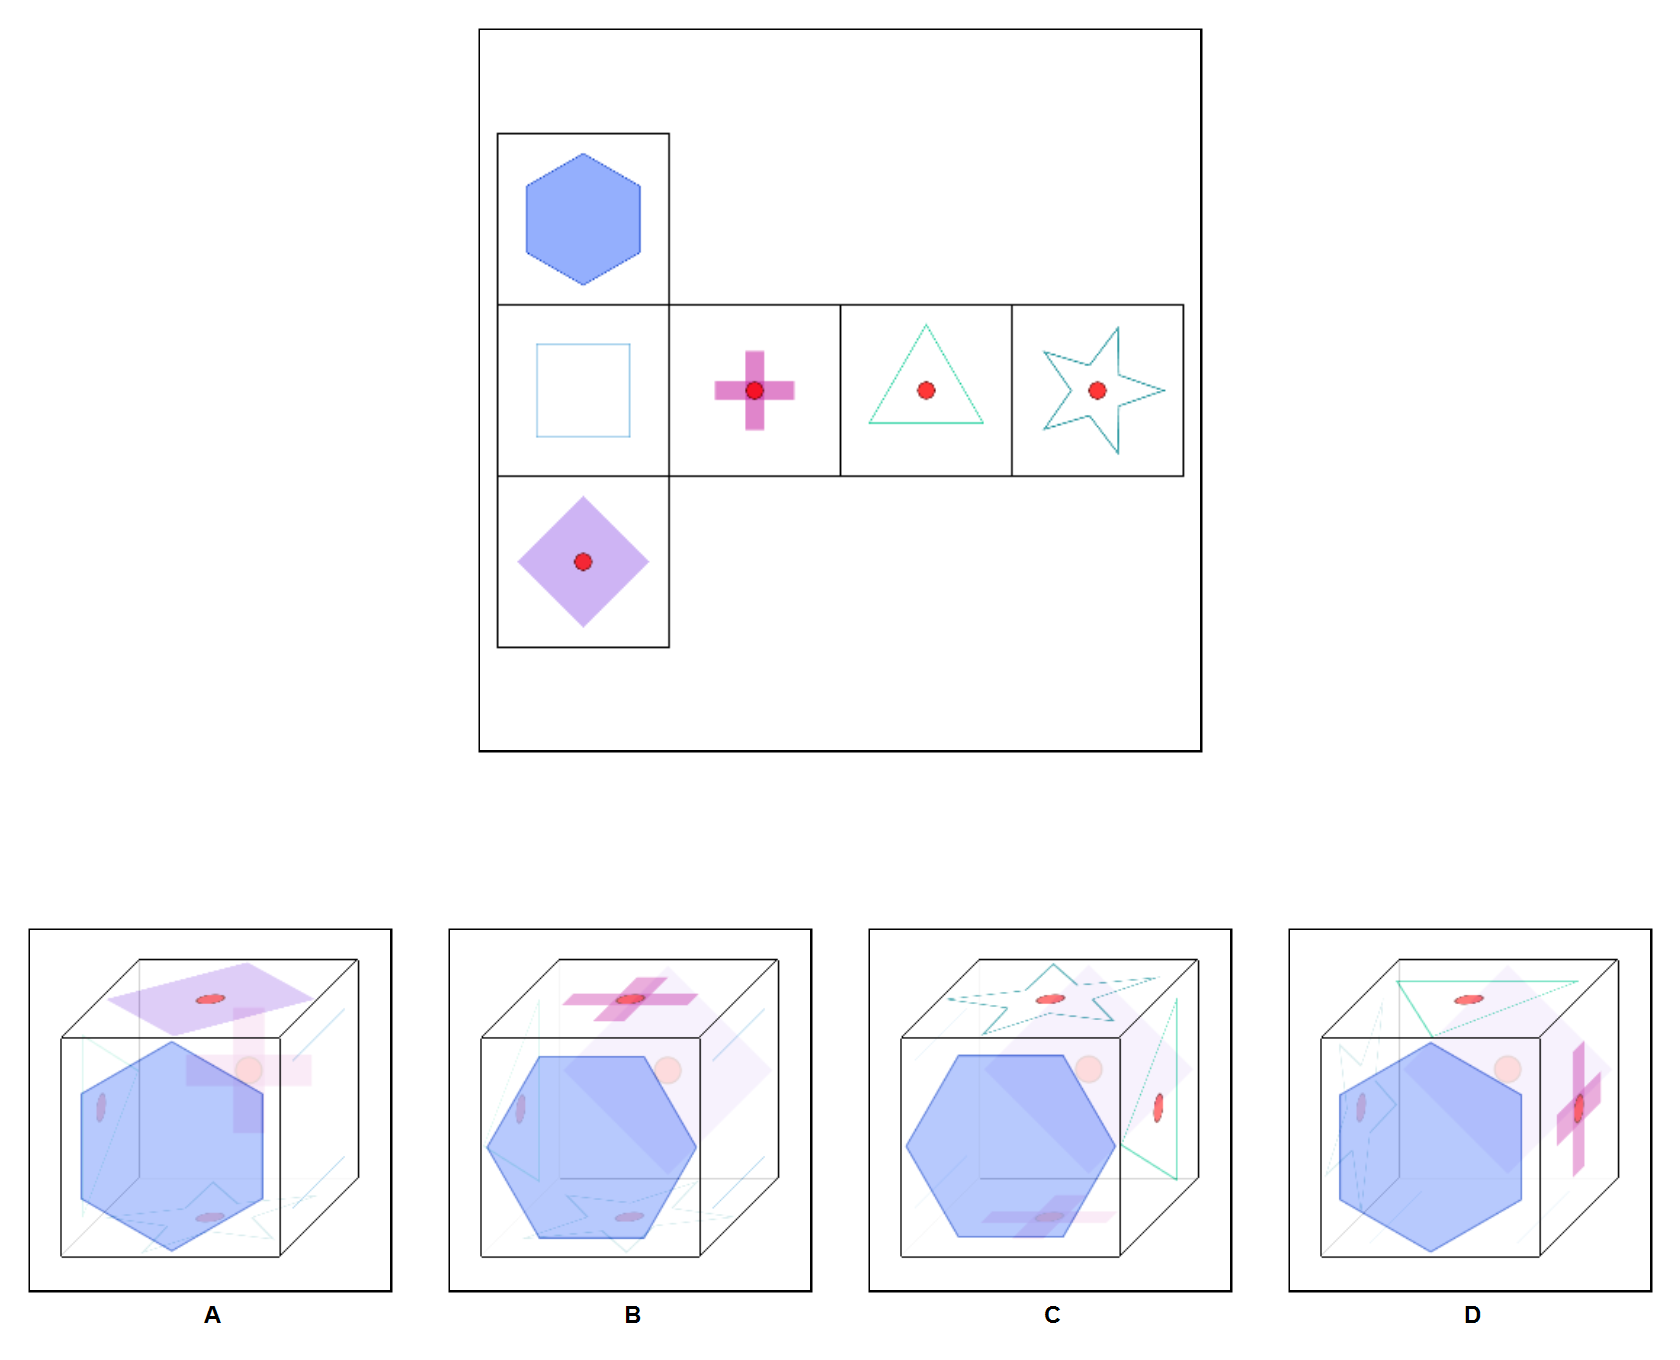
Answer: A